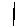
Label: line